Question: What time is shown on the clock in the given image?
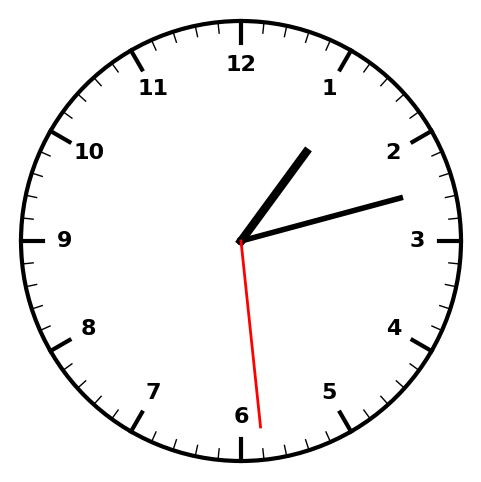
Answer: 01:12:29